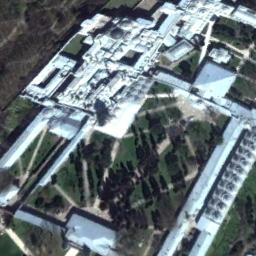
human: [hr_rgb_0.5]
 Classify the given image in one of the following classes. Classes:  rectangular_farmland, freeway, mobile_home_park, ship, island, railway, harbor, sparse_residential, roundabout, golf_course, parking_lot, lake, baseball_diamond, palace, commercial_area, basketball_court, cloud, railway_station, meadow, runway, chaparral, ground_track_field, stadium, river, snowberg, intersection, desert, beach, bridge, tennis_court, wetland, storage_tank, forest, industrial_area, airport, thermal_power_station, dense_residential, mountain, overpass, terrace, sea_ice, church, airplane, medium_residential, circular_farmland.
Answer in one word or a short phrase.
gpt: palace